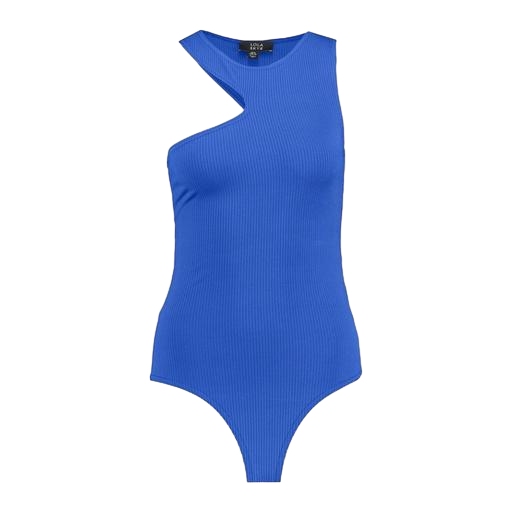
blue one-shoulder, blue cut-out sleeve, blue tiny cut-out top, white background